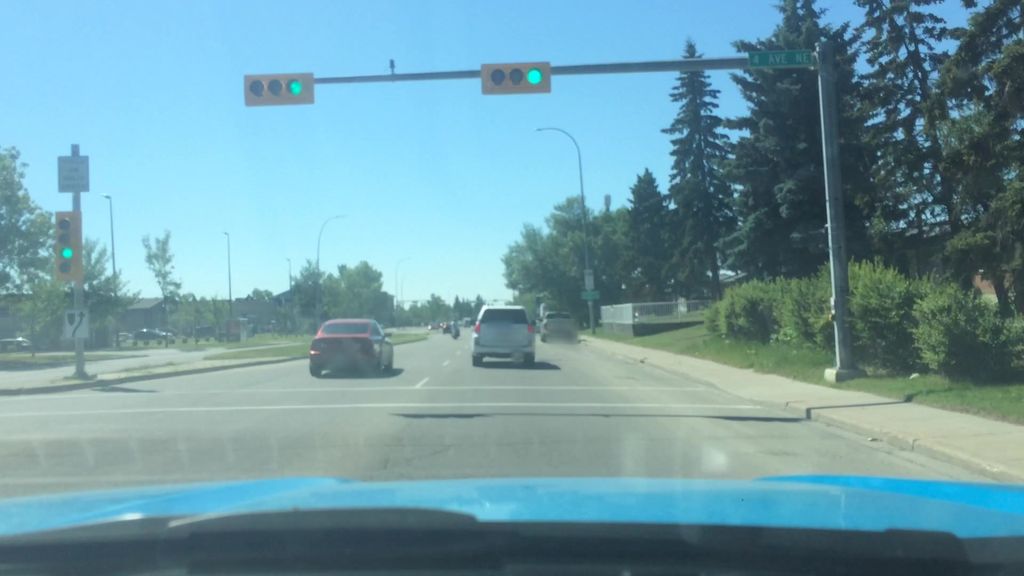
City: calgary